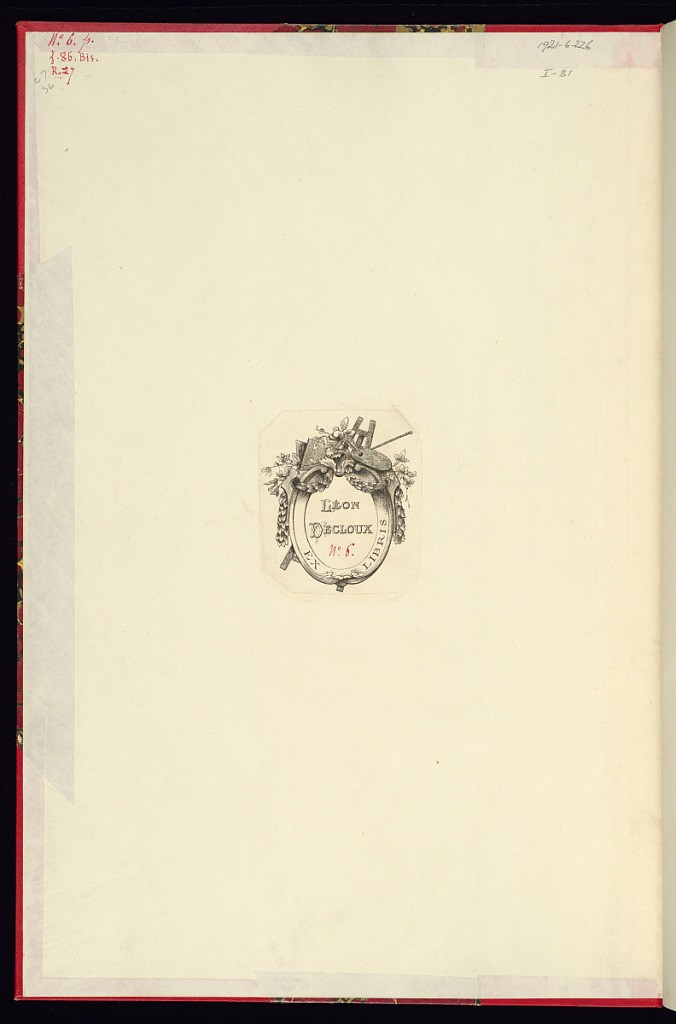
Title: Album of Prints: New Collection of Ironwork in the Newest Taste, by Moreau
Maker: Moreau, French, active 18th century
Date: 1761-1762
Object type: Print
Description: Album of prints containing the plates for ironwork designed by Moreau.